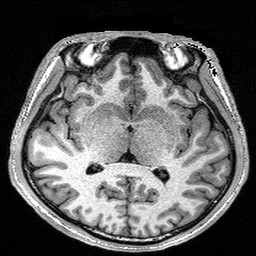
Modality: T1w
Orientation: coronal
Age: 26
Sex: male